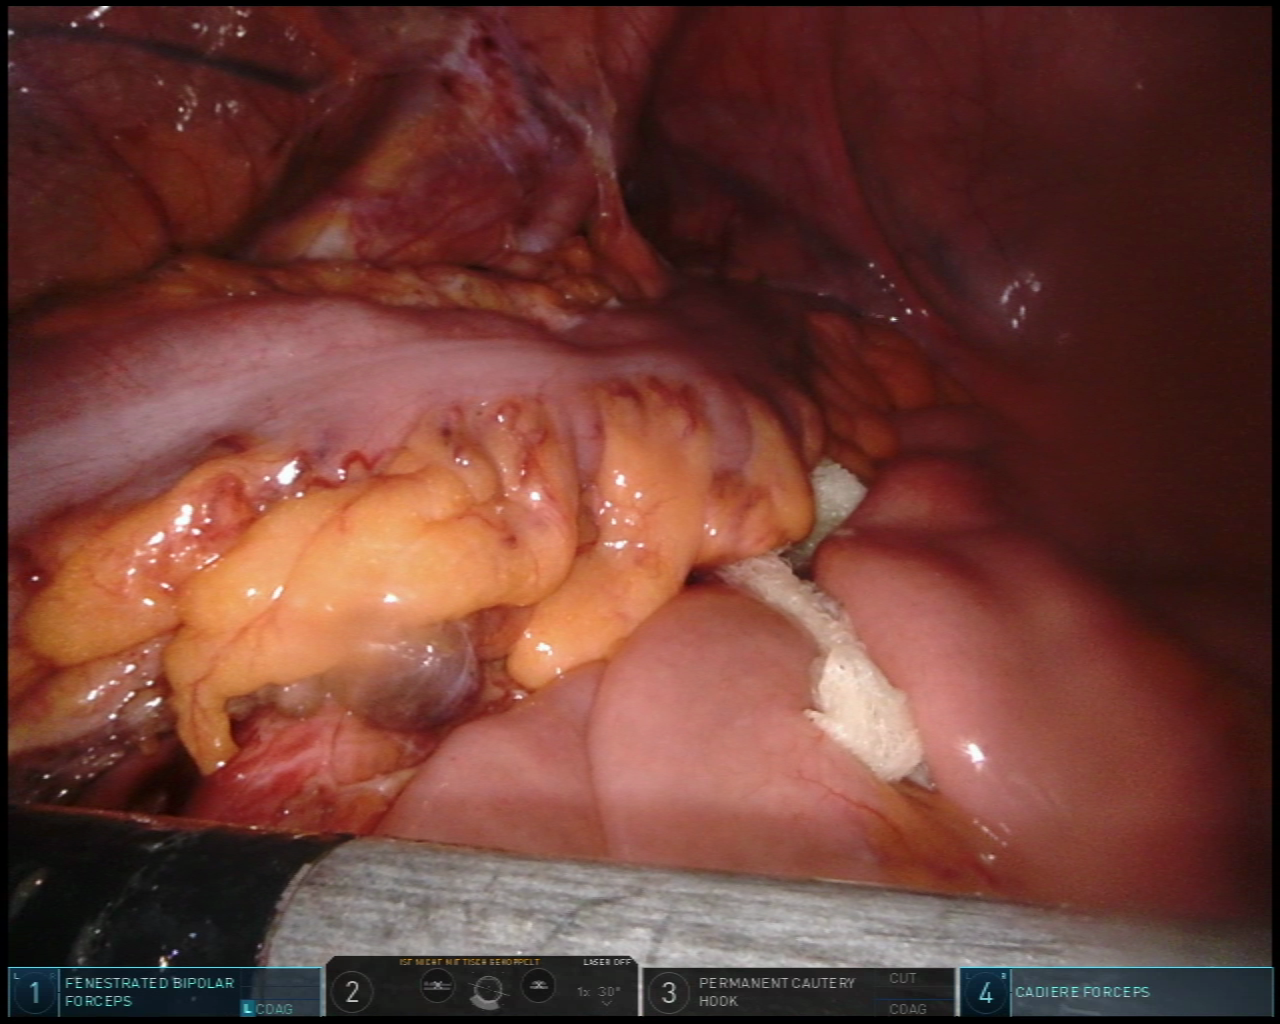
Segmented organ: abdominal_wall
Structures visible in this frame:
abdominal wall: yes
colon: yes
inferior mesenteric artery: no
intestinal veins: no
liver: no
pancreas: no
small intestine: yes
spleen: no
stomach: no
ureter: no
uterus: no
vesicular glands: no